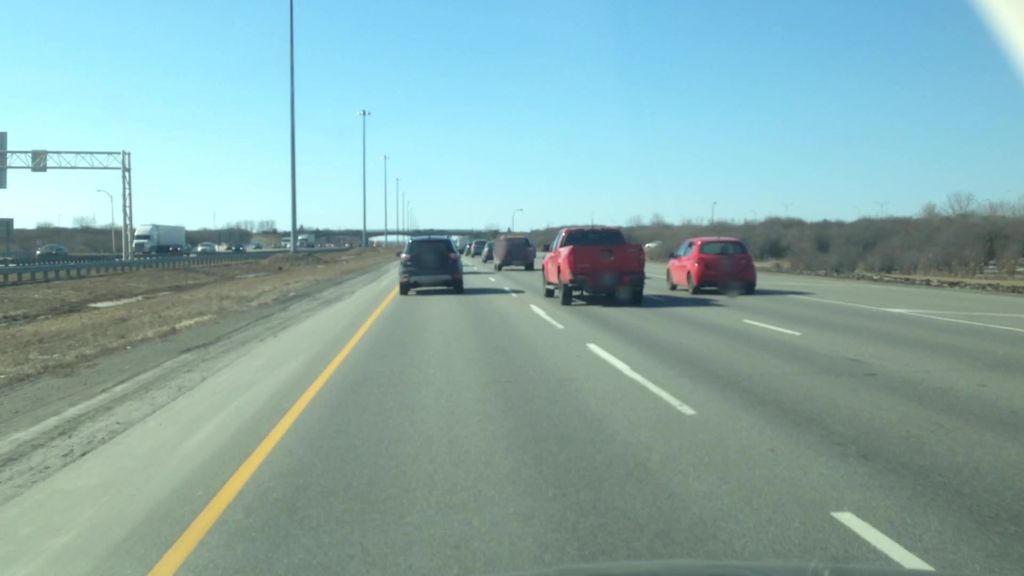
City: montreal